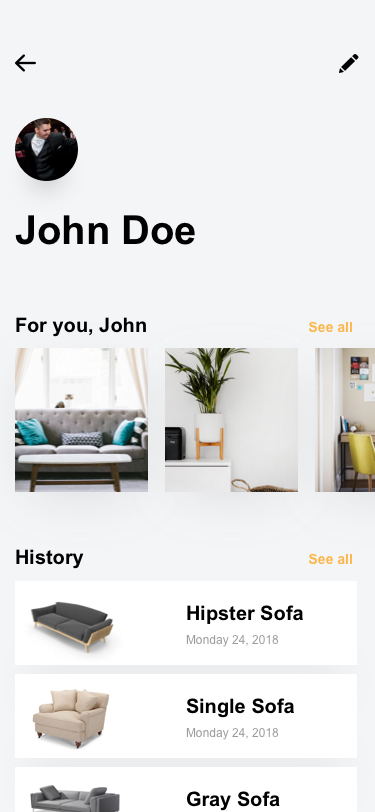
Text in this UI design:
John Doe
For you, John
See all
History
See all
Hipster Sofa
Monday 24, 2018
Single Sofa
Monday 24, 2018
Gray Sofa